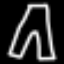
Label: pants